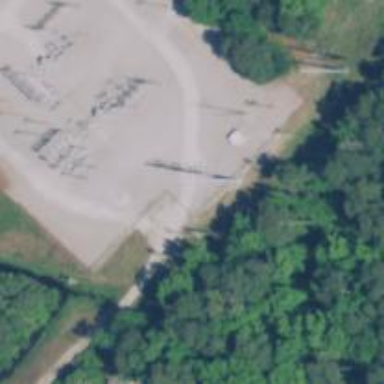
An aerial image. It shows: Power pole.